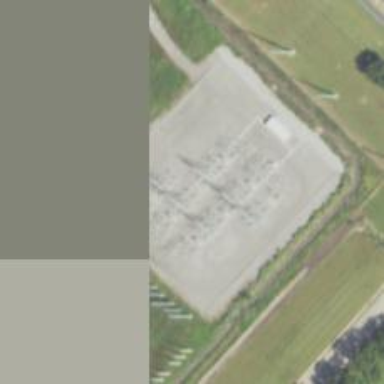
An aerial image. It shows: Switch used for power control.